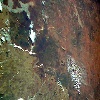
Label: land